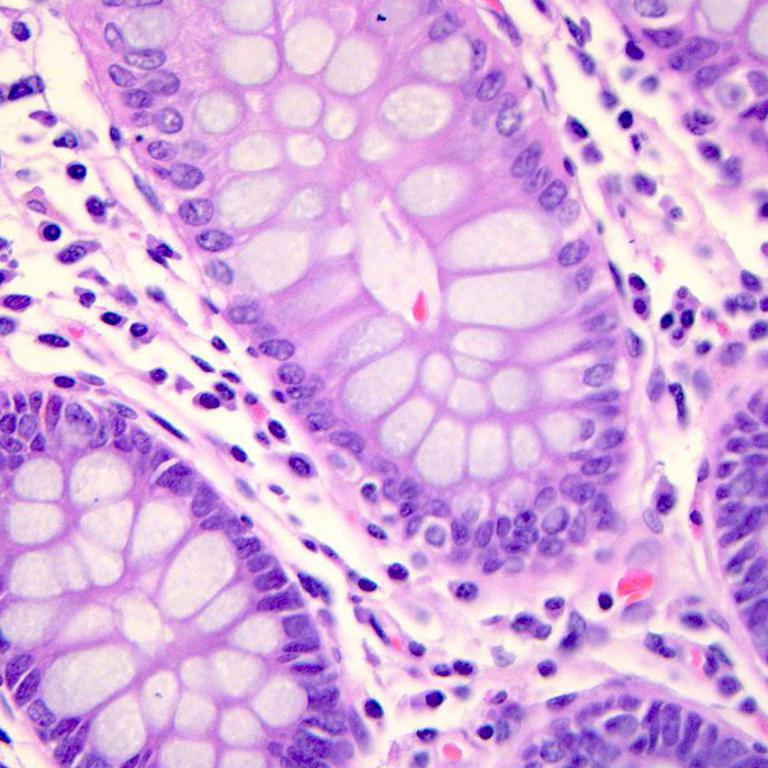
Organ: colon
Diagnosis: benign